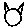
Label: cat